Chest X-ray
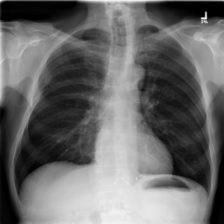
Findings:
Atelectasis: negative
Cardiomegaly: negative
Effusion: negative
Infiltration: negative
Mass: negative
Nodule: negative
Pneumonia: negative
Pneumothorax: negative
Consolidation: negative
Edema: negative
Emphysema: positive
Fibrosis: negative
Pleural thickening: negative
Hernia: negative